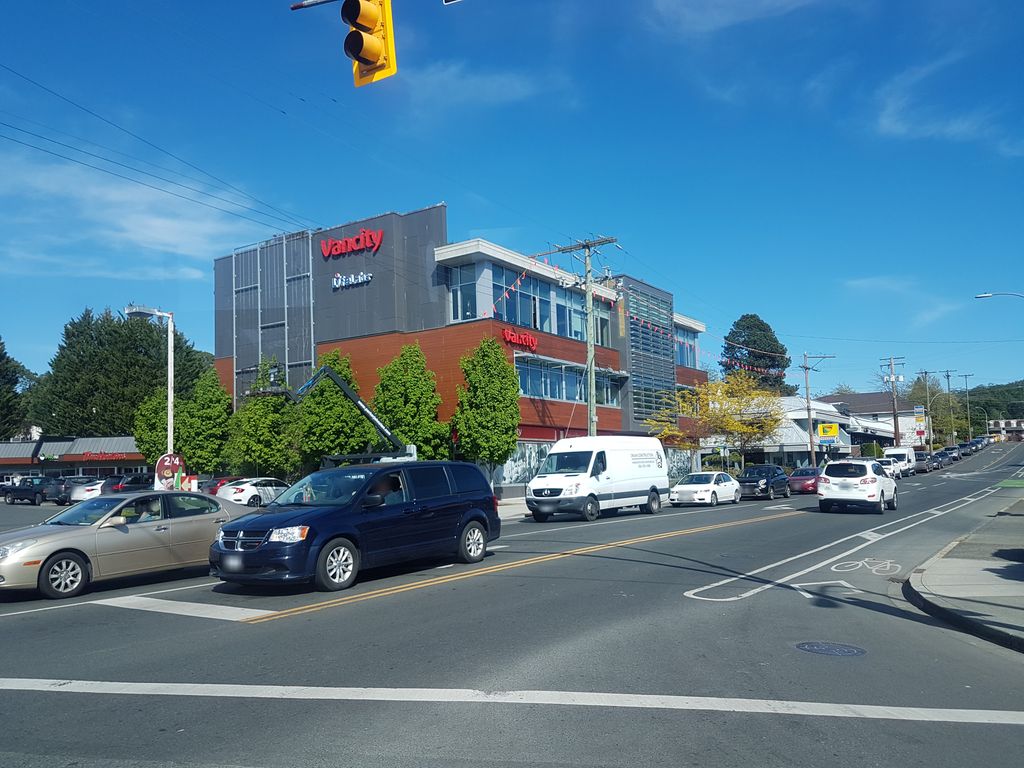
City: victoria